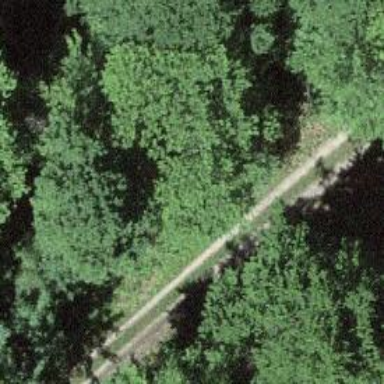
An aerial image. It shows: Track with fine gravel surface. The track has grade2 tracktype.